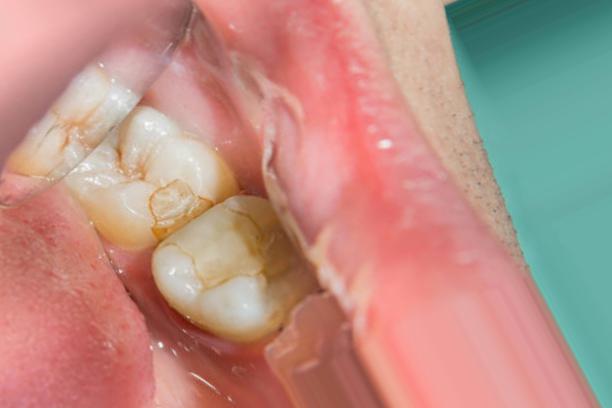
Condition: Caries